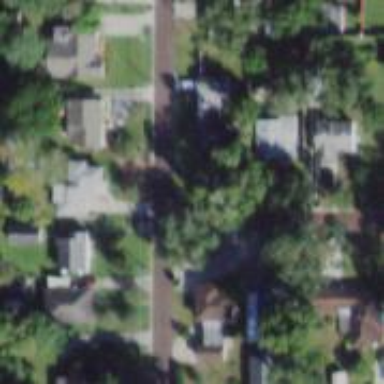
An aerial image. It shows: Residential road.